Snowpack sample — Buffalo Mountain, Silverthorne, Colorado, USA (2/22/26, 2:02 PM MST)
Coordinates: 39.622, -106.113
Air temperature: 33 °F
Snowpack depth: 63 cm
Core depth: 20 cm
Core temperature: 24.8 °F
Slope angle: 11°, slope face: 116°
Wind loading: low
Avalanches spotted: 0
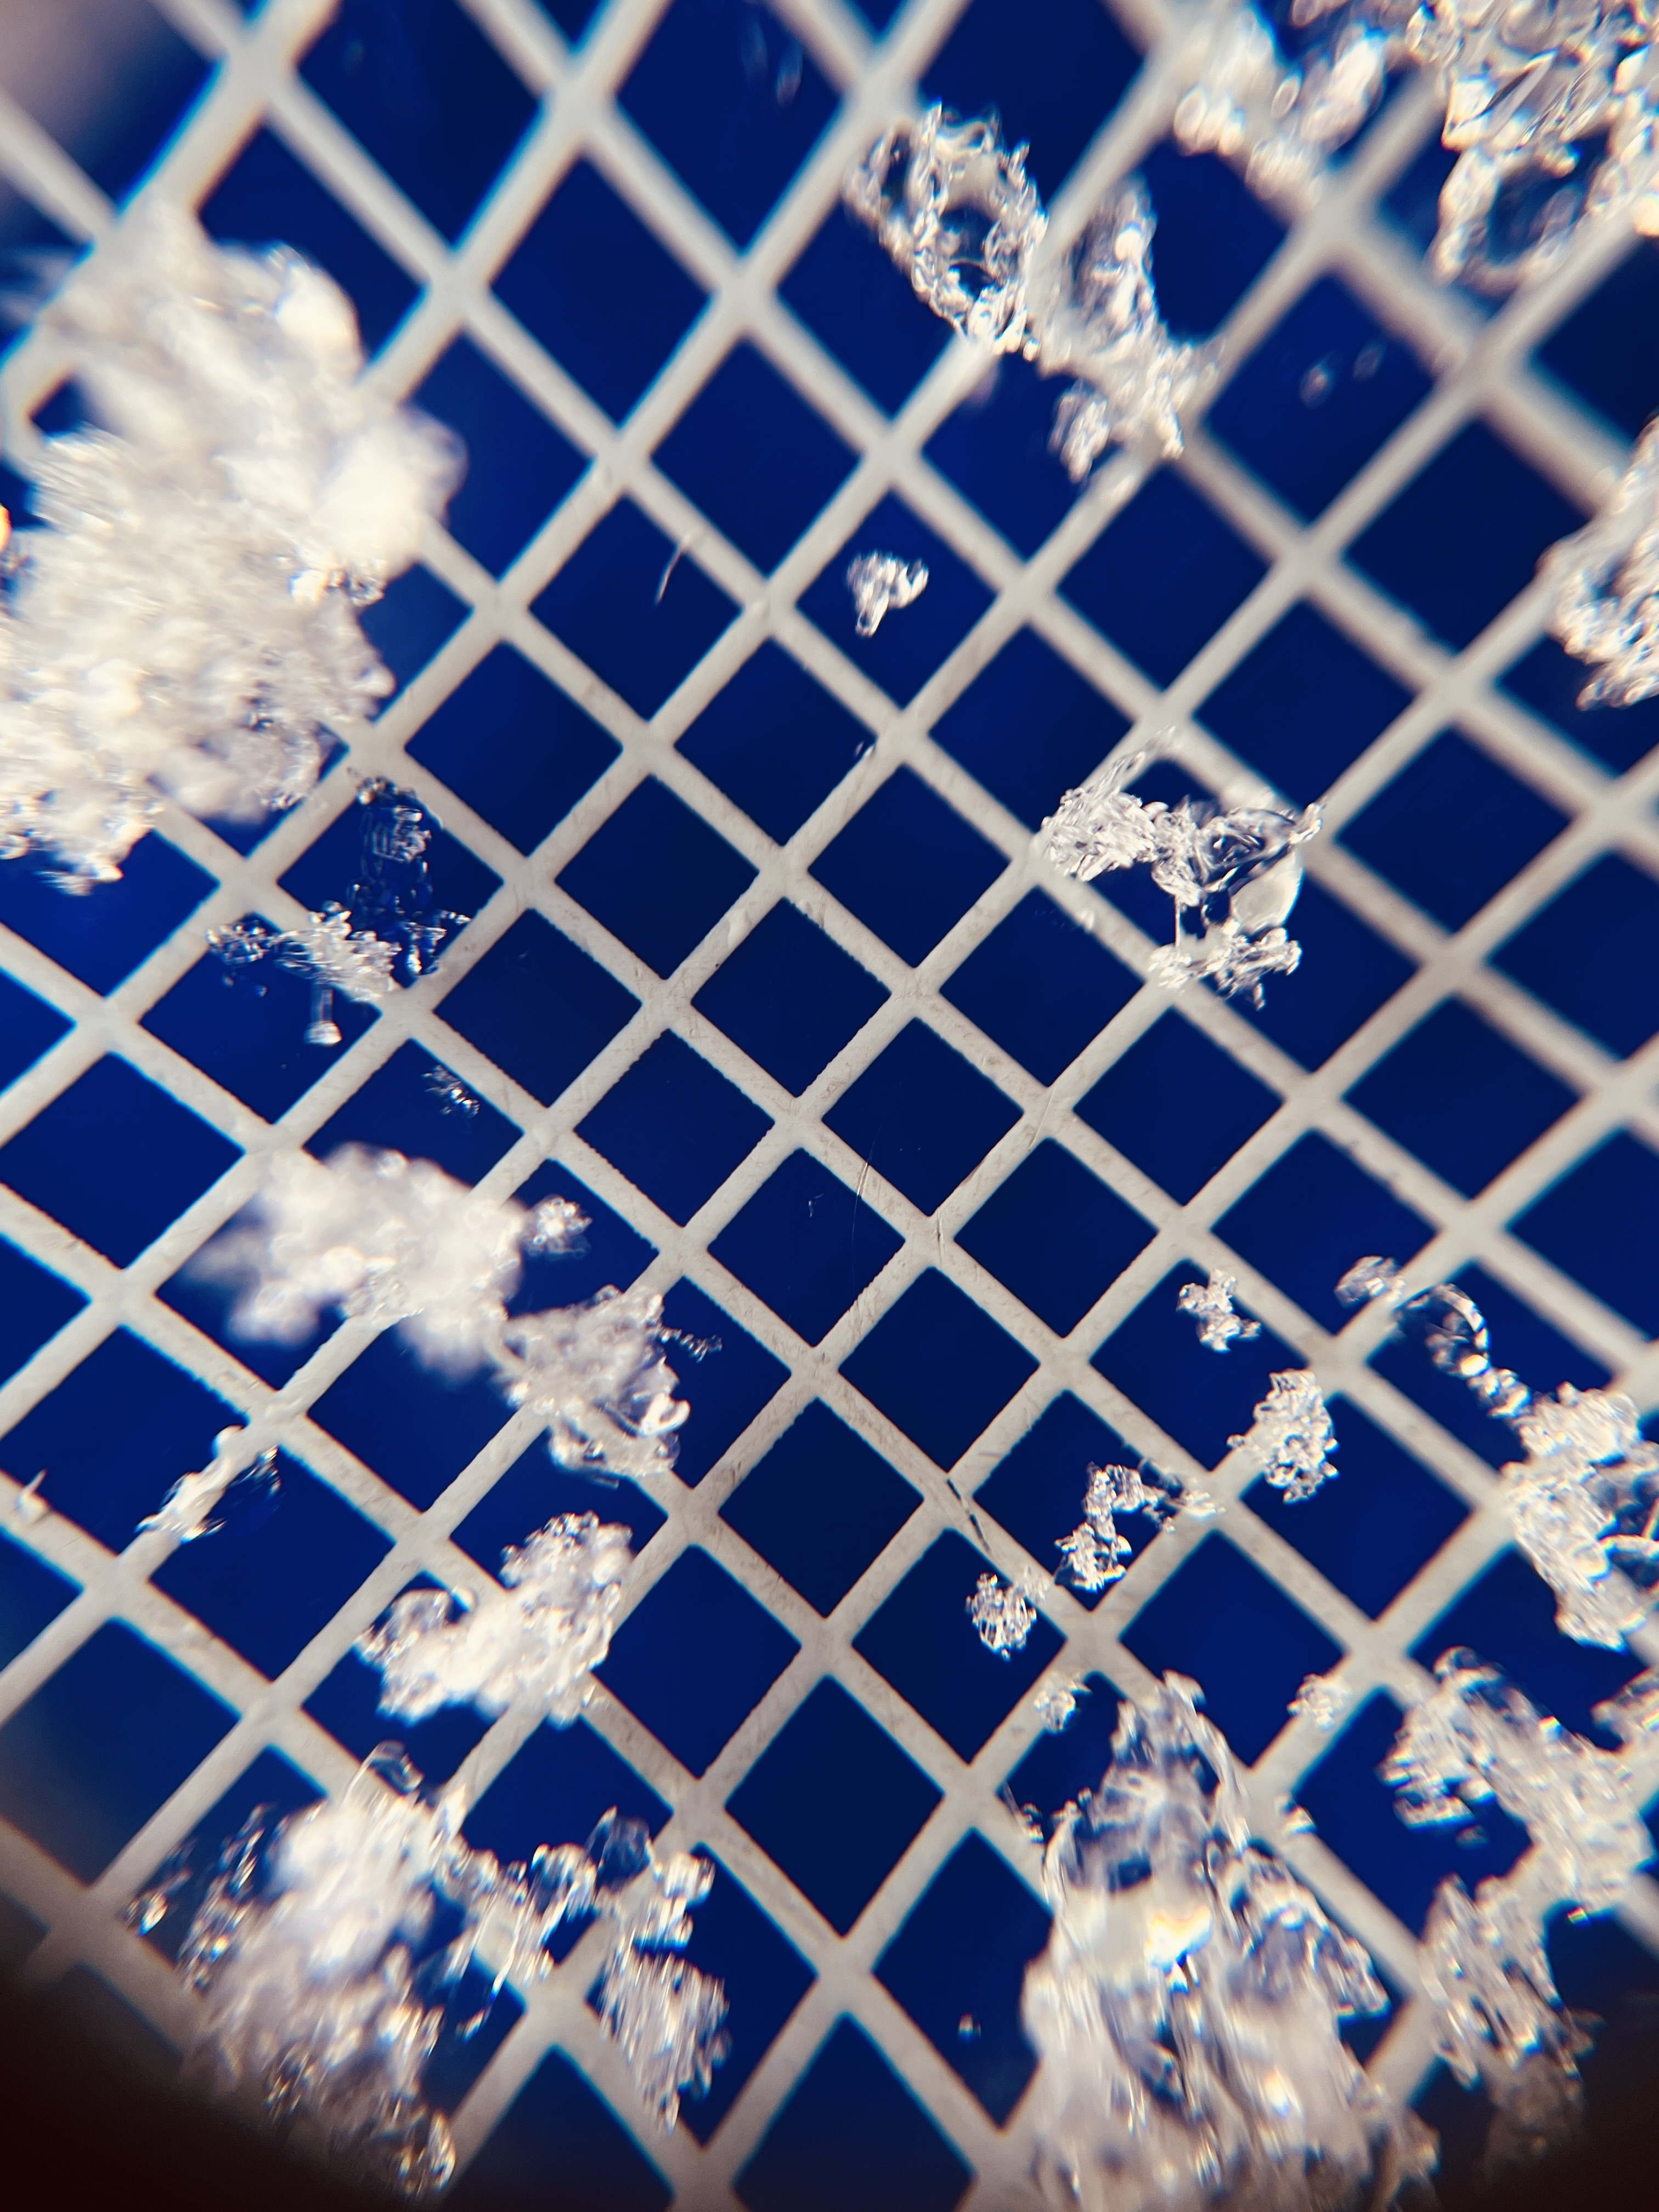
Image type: magnified_profile
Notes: In a firebreak similar to site 1, minimal wind loading with no spotted avalanches (not many faces in view though)